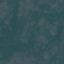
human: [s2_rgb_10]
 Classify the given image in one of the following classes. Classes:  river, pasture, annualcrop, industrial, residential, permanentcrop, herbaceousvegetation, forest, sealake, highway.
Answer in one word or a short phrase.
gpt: HerbaceousVegetation